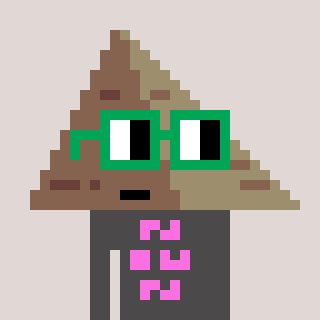
a pixel art character with square green glasses, a pyramid-shaped head and a grayscale-colored body on a warm background